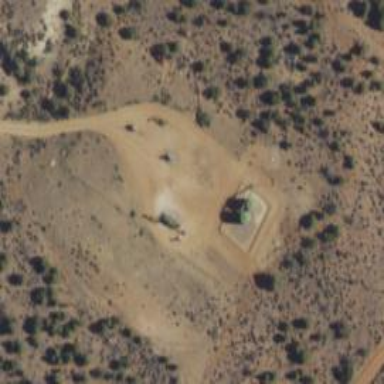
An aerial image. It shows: Storage tank with man-made structure.